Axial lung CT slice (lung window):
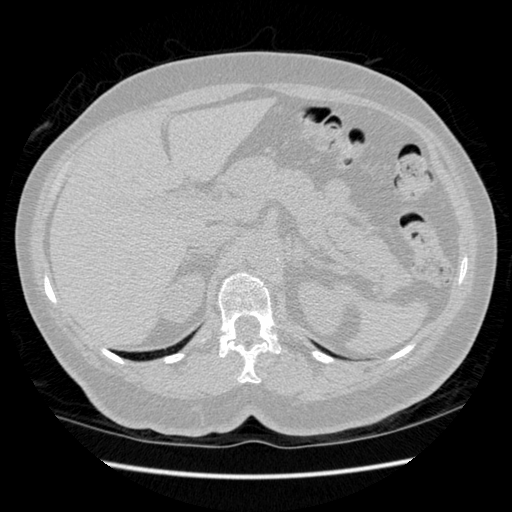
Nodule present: no